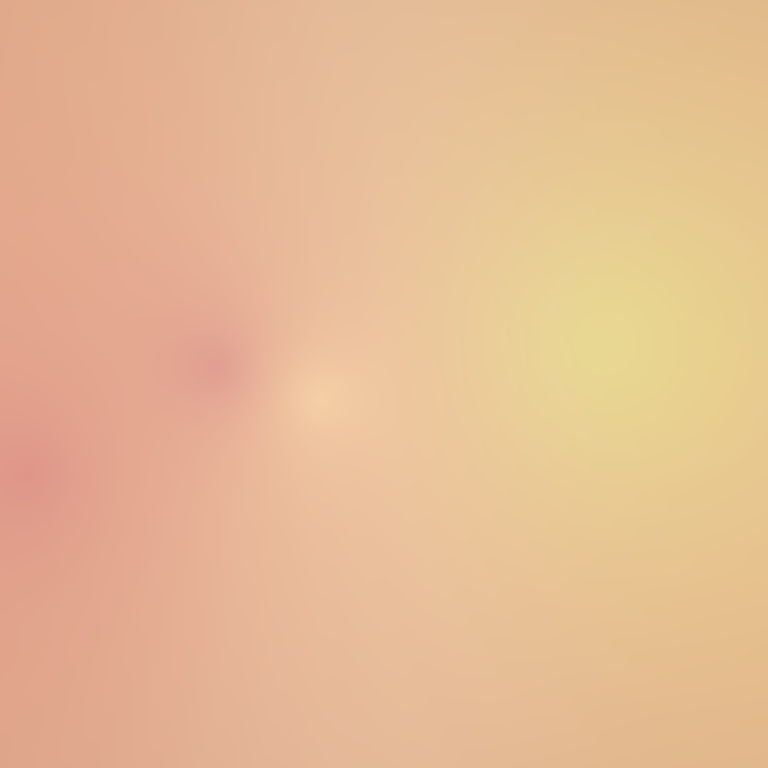
Abstract light effect, smooth gradient from soft peach to warm yellow, calm atmosphere, diffuse light, no room, no furniture, no objects.